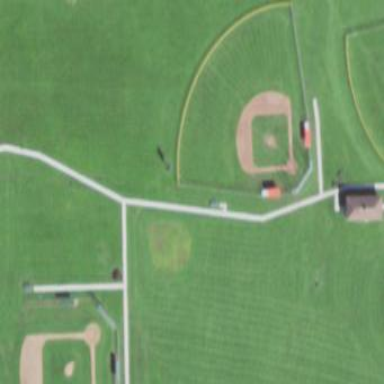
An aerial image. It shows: Baseball pitch for leisure and sports activities.